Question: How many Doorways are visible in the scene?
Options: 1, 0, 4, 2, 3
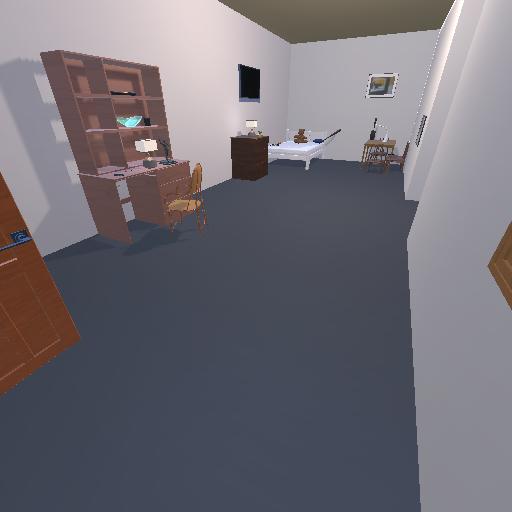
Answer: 1